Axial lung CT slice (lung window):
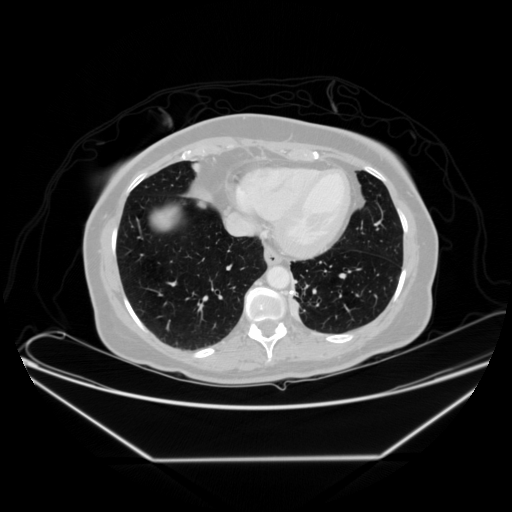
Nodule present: no